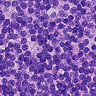
Metastatic tissue present: no